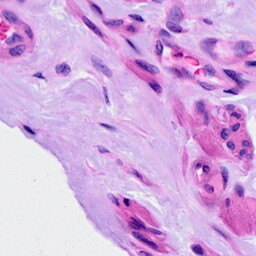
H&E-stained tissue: Ovarian